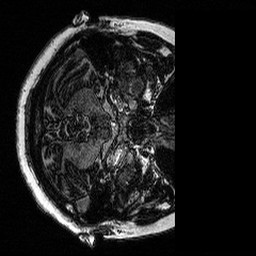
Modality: MP2RAGE
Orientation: axial
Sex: female
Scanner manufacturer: siemens
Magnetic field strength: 3 T
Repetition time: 5 s
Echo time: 0.00292 s